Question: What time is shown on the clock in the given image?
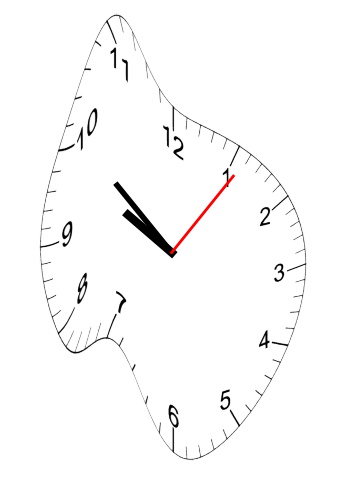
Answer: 09:51:06